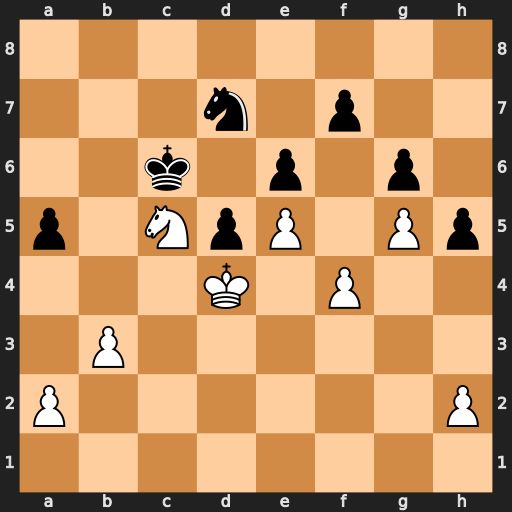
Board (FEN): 8/3n1p2/2k1p1p1/p1NpP1Pp/3K1P2/1P6/P6P/8
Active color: w
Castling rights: -
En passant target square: -
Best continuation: Nxd7 Kxd7 Kc5 a4 b4